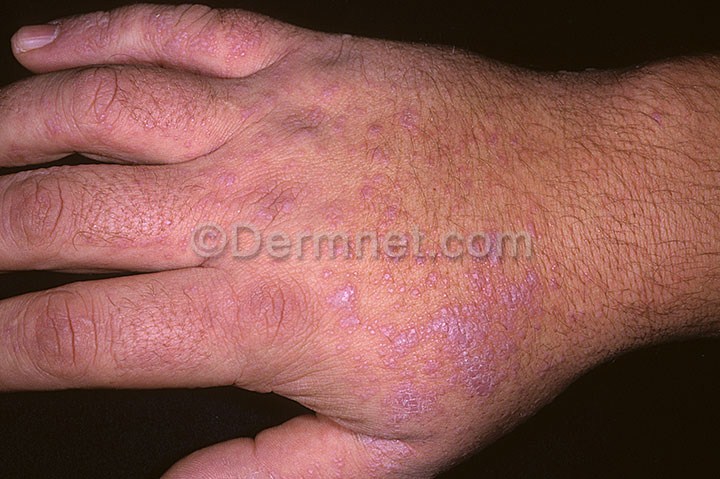
Disease: Psoriasis pictures Lichen Planus and related diseases